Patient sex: M
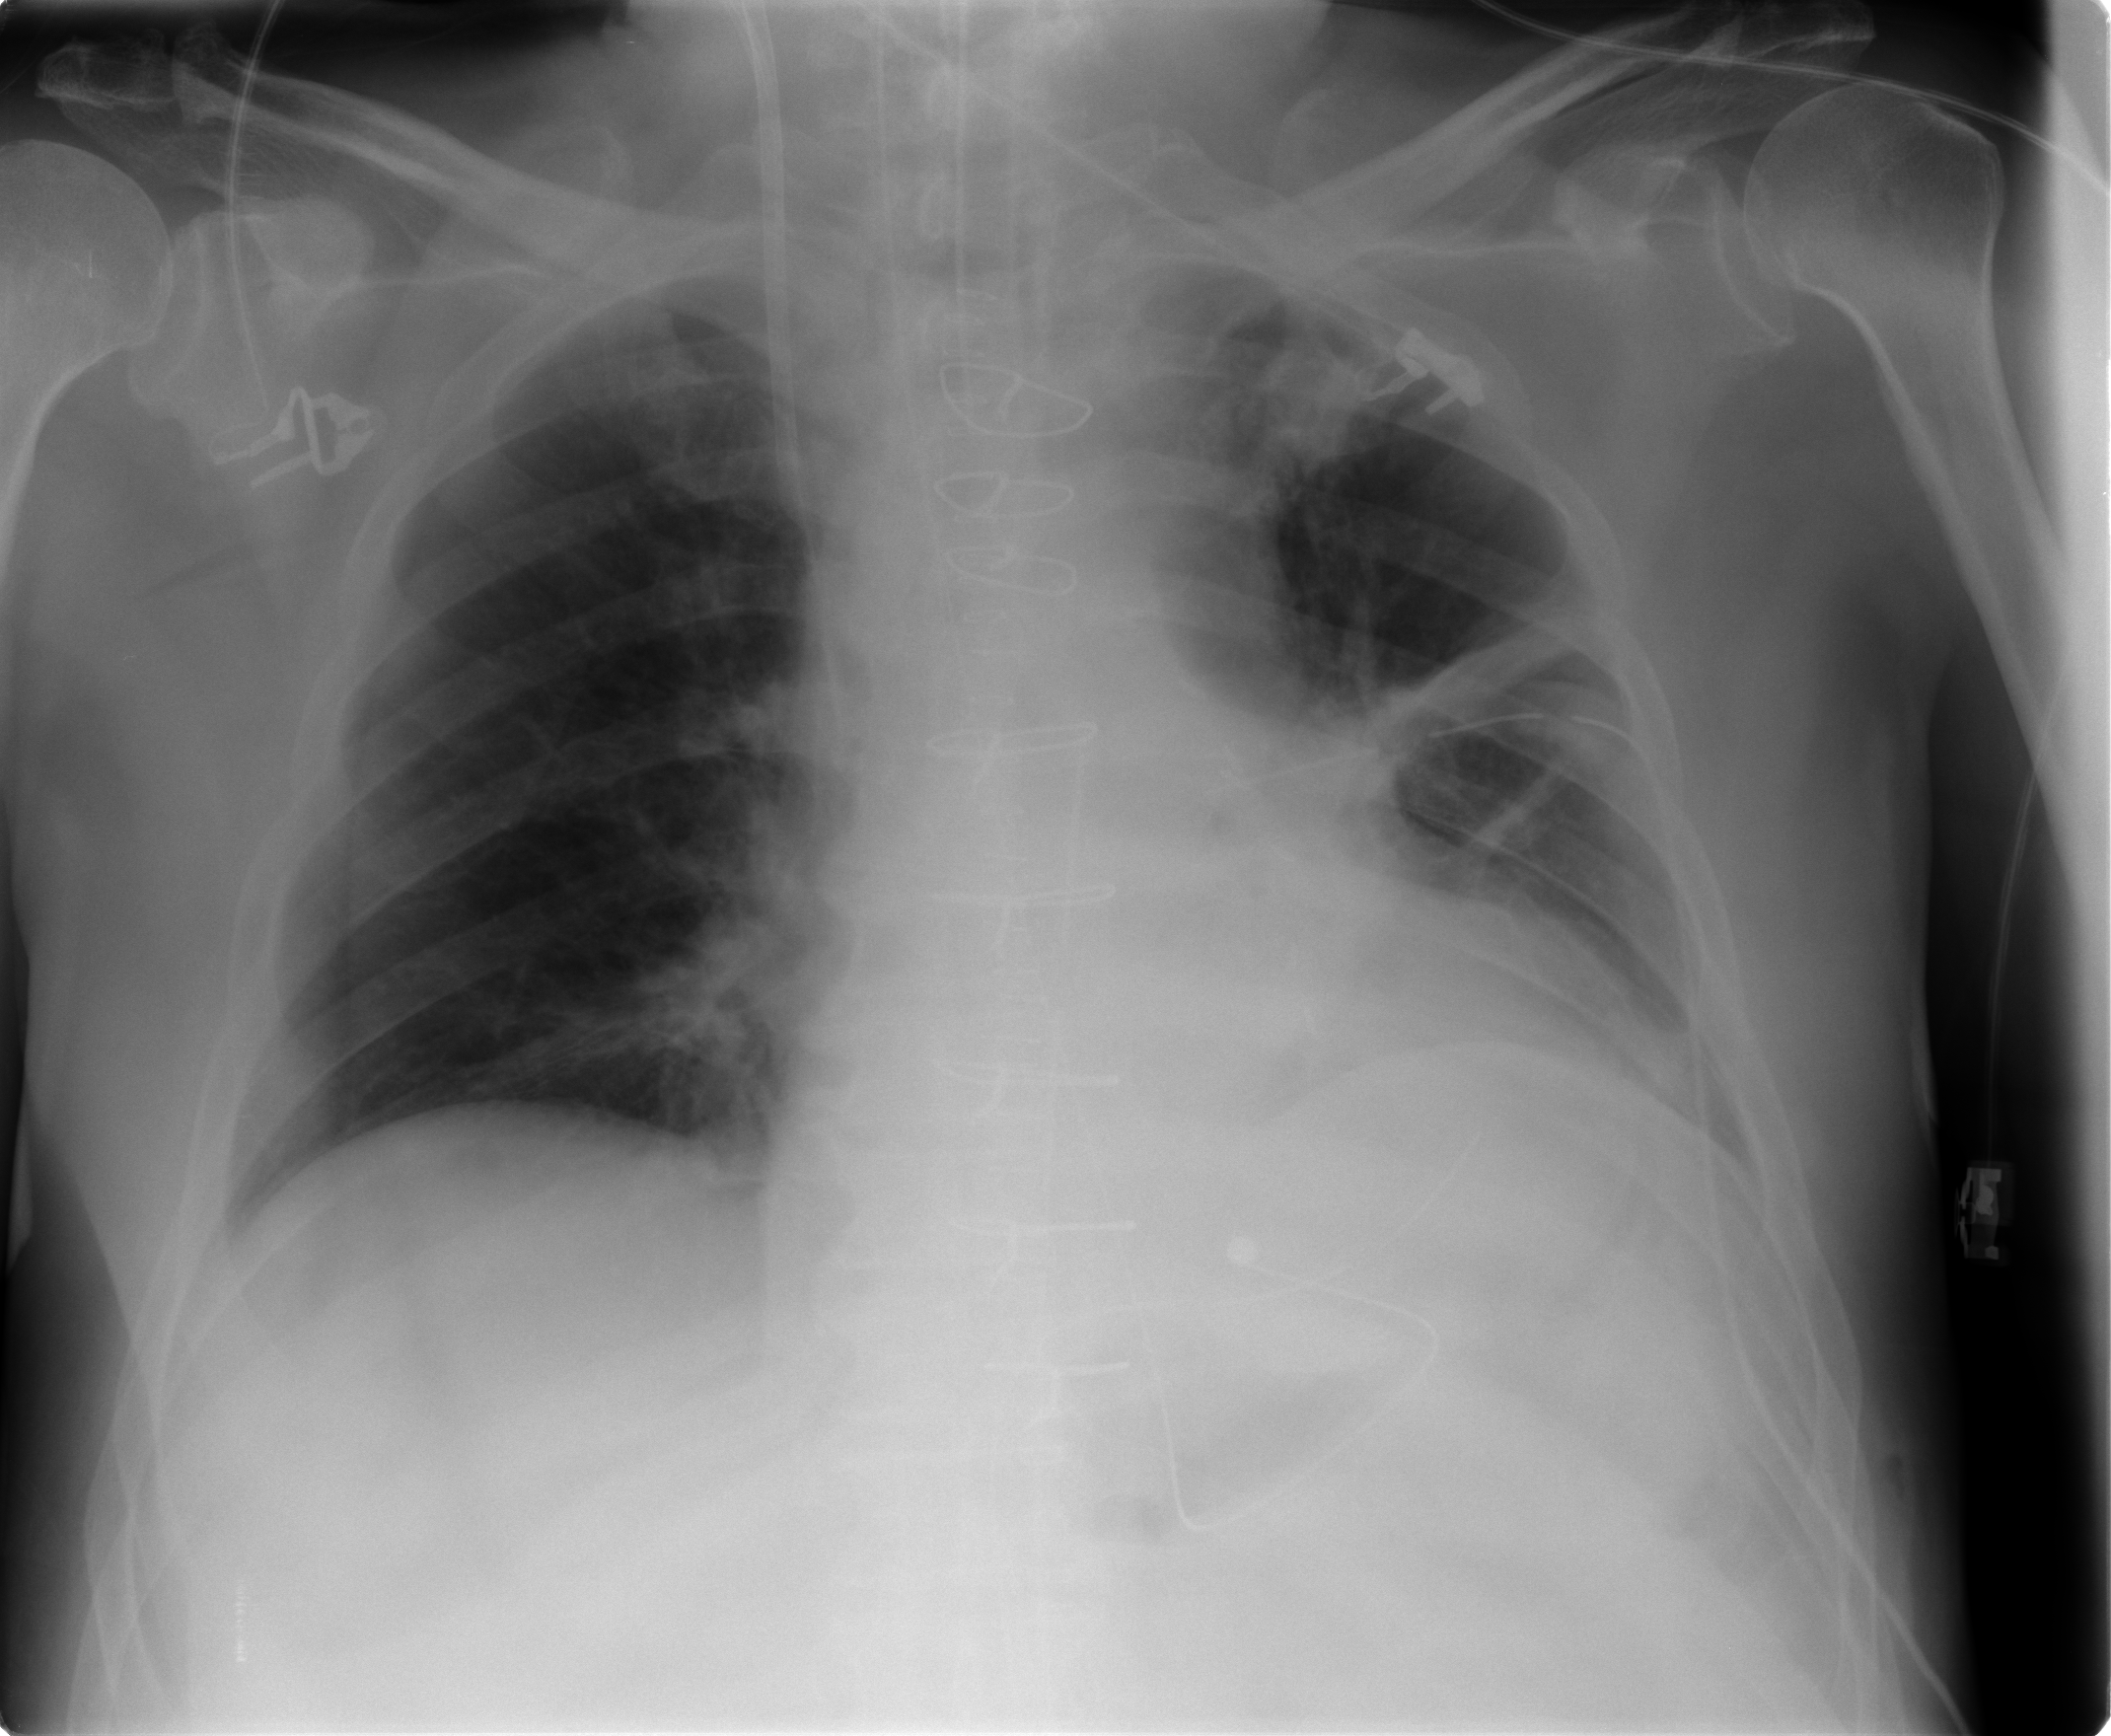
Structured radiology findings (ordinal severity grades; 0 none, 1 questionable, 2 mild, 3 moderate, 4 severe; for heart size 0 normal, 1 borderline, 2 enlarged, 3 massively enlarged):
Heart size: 2
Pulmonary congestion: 0
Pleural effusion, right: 0
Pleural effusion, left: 2
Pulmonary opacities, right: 0
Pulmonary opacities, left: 0
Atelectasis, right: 0
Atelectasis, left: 2